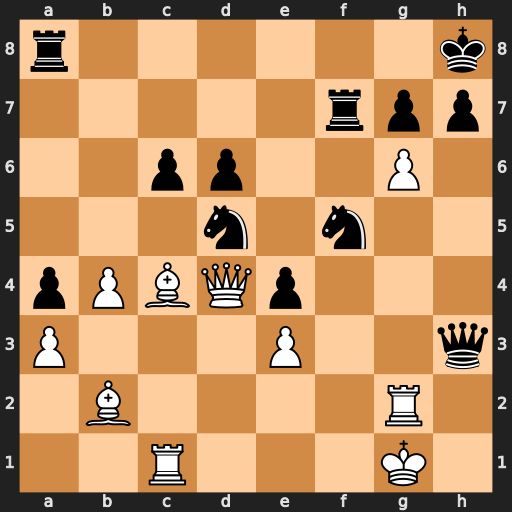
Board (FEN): r6k/5rpp/2pp2P1/3n1n2/pPBQp3/P3P2q/1B4R1/2R3K1
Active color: w
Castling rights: -
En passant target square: -
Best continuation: gxf7 Nxd4 Bxd4 Nf6 Rf1